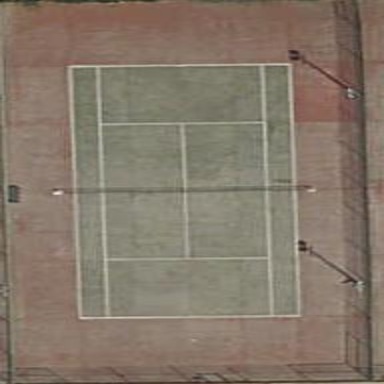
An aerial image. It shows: Tennis court on the leisure land pitch.